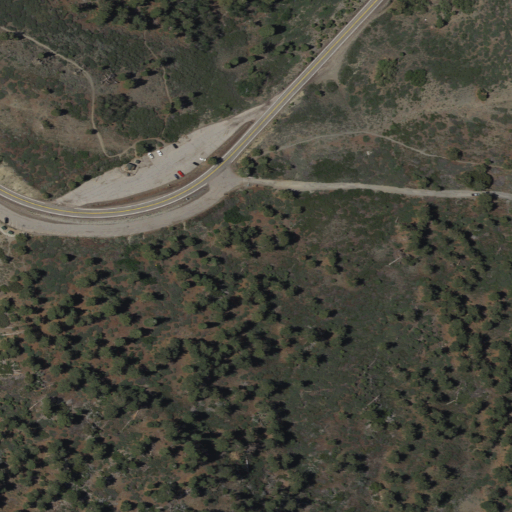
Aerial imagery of mountain in California named Inspiration Point containing shrub, evergreen forest, medium intensity development, low intensity development, and open development